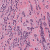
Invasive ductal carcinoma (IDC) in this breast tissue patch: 1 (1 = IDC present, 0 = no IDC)